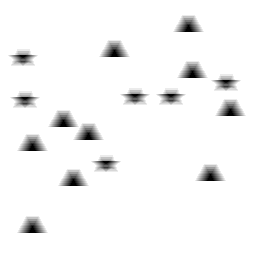
Squares: 0
Triangles: 10
Stars: 6
Total shapes: 16